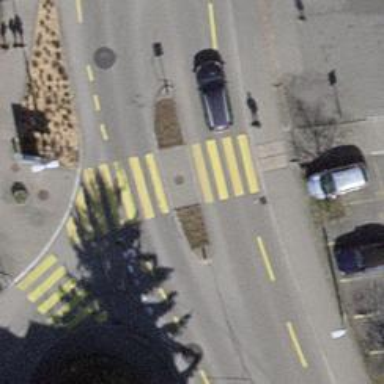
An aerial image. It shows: Uncontrolled crossing with pedestrian island.